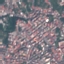
Land use / land cover class: Residential